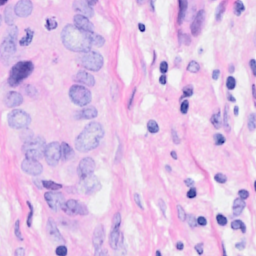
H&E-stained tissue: Breast